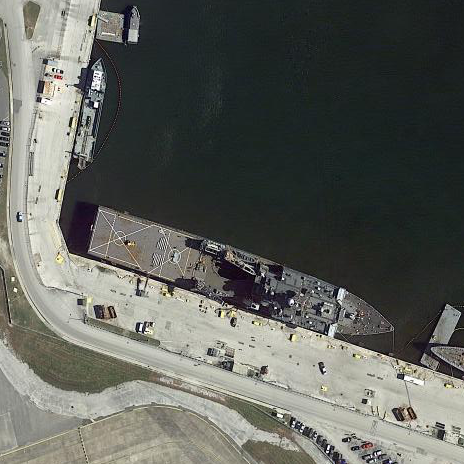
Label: Whitby_Island-class_dock_landing_ship